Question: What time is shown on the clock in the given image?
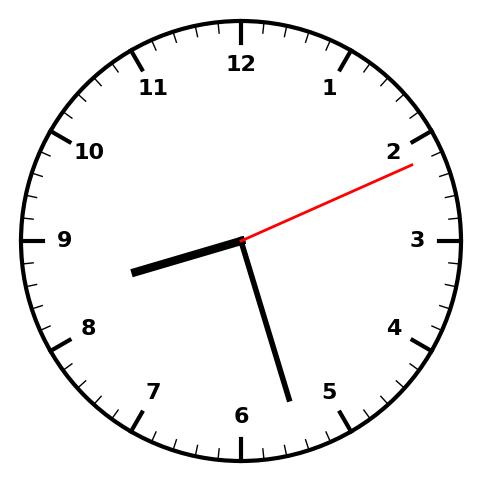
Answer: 08:27:11